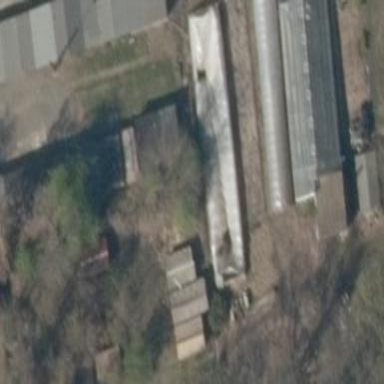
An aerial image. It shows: Group of garages.